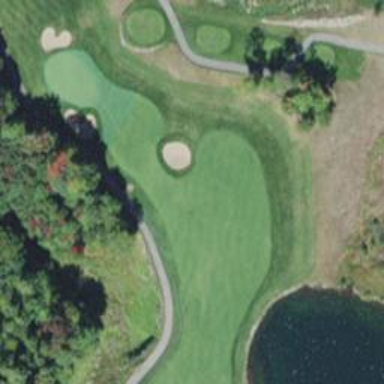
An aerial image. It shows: View of golf hole.